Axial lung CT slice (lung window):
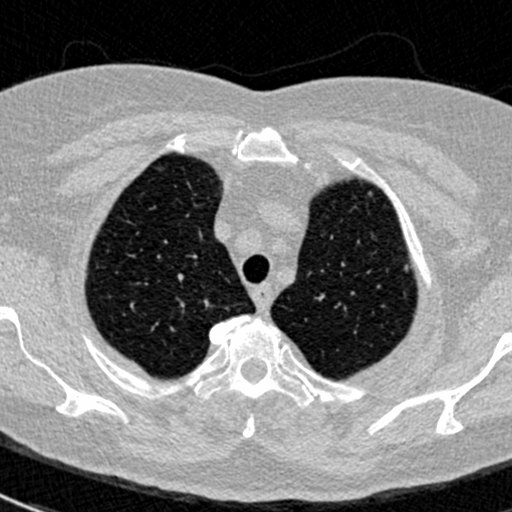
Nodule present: no